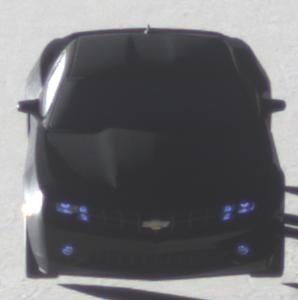
Make: Chevrolet
Model: Camaro Cabriolet 6.2 V8
Detailed model: Camaro (V) Coupé
Model produced from: 2011/09
Model produced until: 2014/02
Doors: 2
Color: black
Road condition: dry road
Daytime: sunrise or sunset
Contrast: high contrast